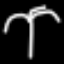
Label: palm tree